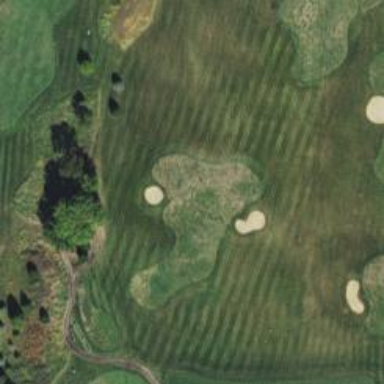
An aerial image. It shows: Grassy pitch designated for golf. It features vibrant green golf course.